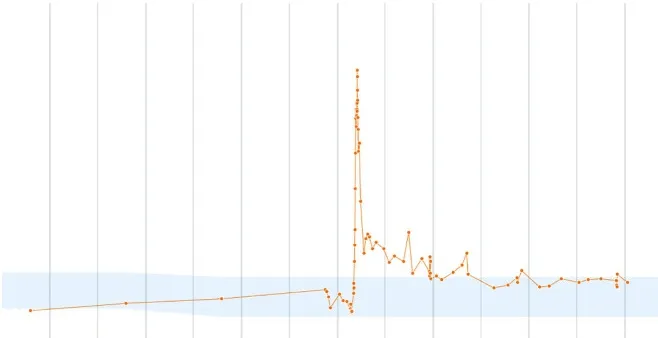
(B) Creatinine trend after treatment with pulse steroids, plasmapheresis, and rituximab.
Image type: chart (chart)